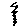
Label: zigzag